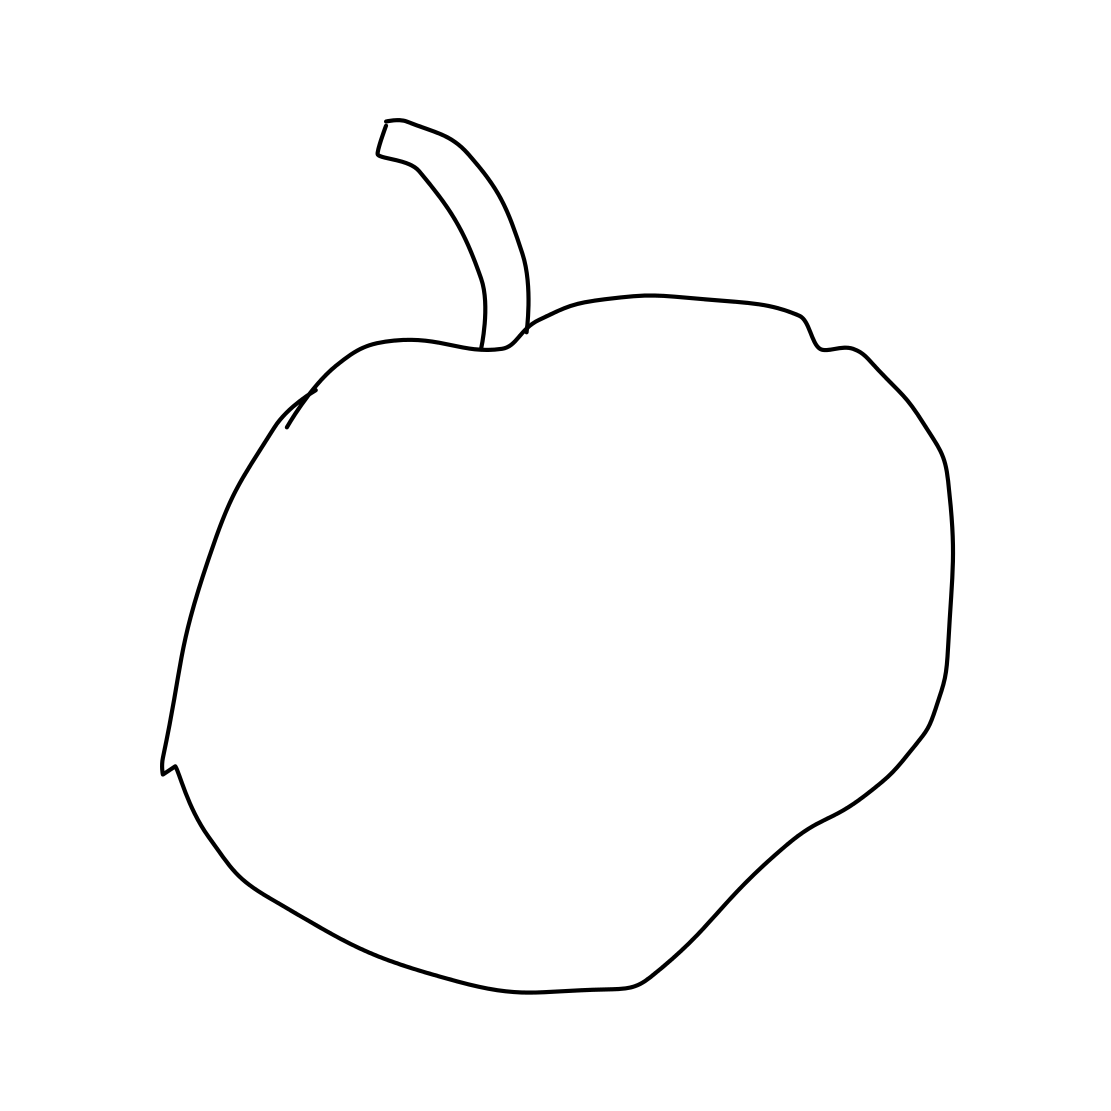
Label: apple